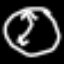
Label: clock